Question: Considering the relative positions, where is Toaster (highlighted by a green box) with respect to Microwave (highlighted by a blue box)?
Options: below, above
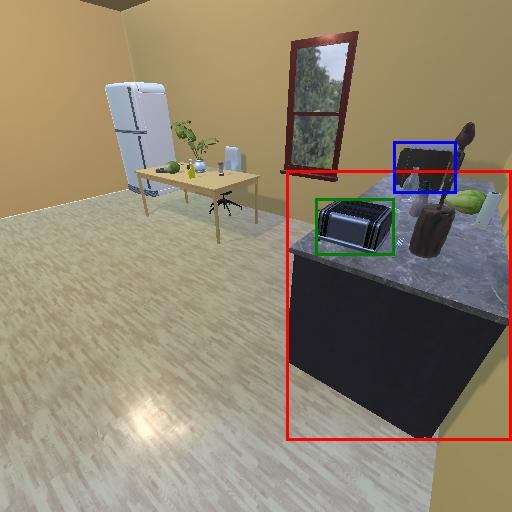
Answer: below